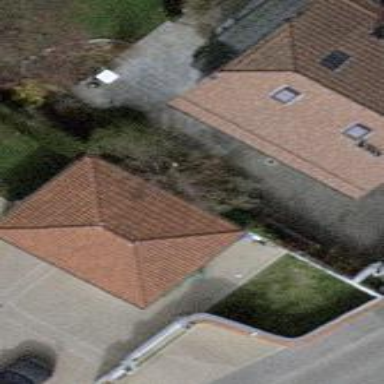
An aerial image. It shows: Garage building.